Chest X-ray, PA view. Patient: 36 years old, sex M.
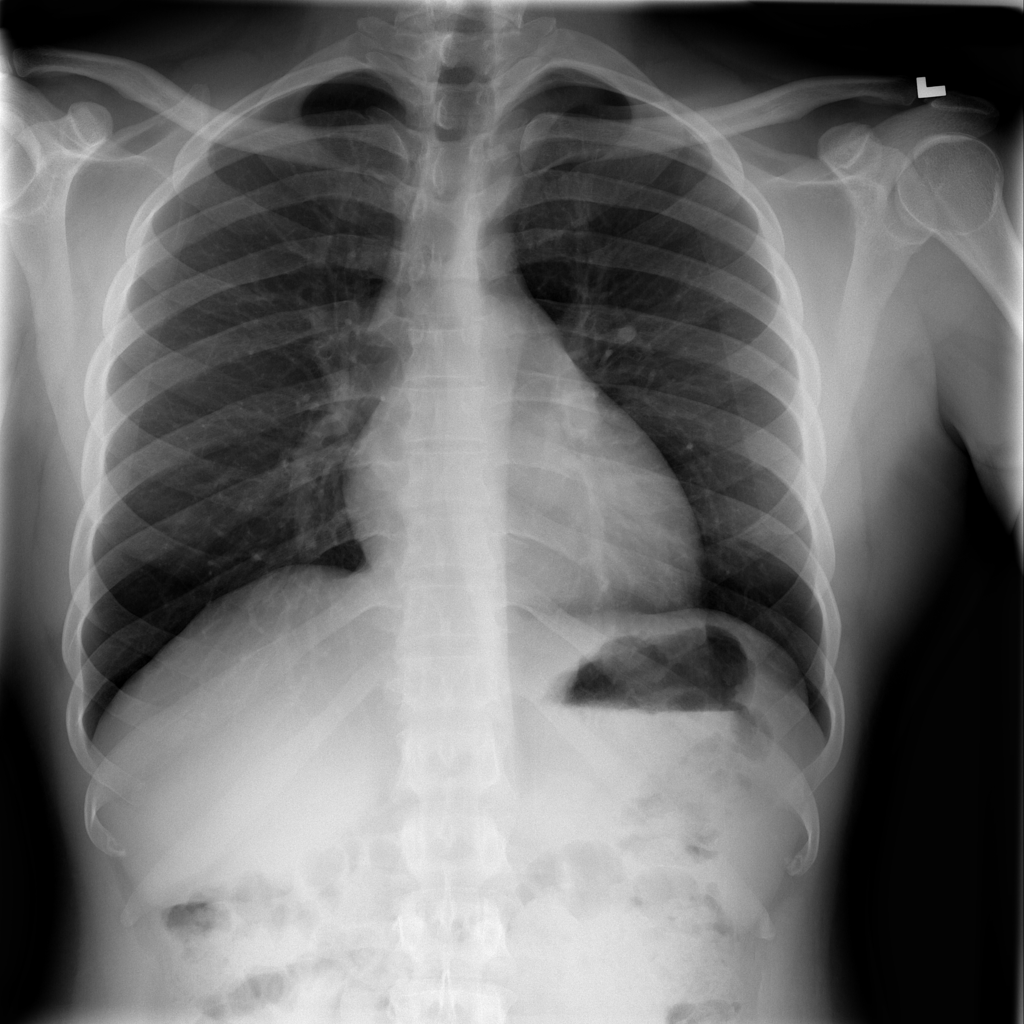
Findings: No Finding